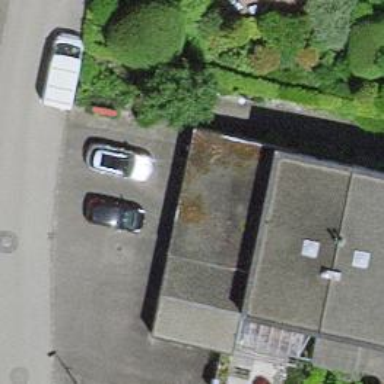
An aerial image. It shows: Garage building.